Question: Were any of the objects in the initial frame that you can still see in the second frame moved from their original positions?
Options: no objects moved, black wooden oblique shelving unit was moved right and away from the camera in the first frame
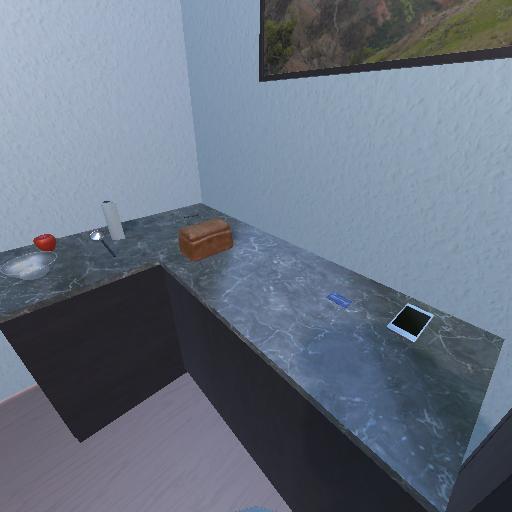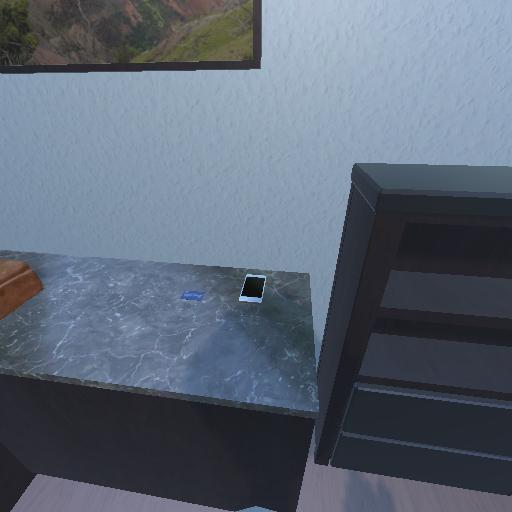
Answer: no objects moved